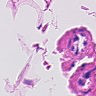
Metastatic tissue present: no